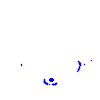
Particle: electron